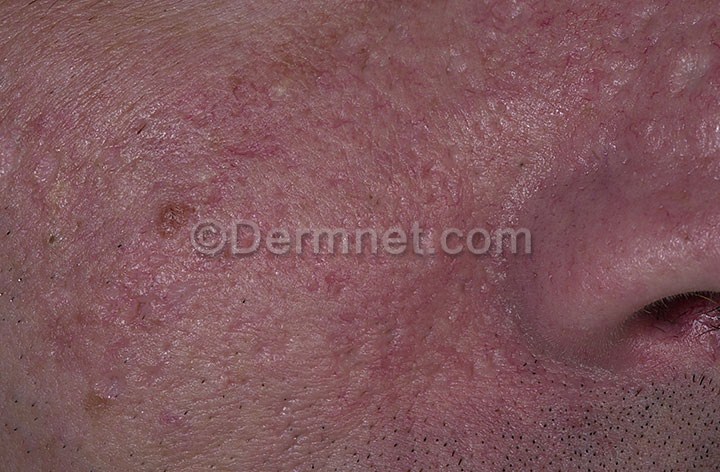
Disease: Acne and Rosacea Photos